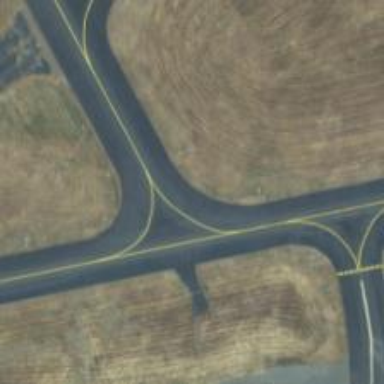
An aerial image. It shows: Image of taxiway at airport.